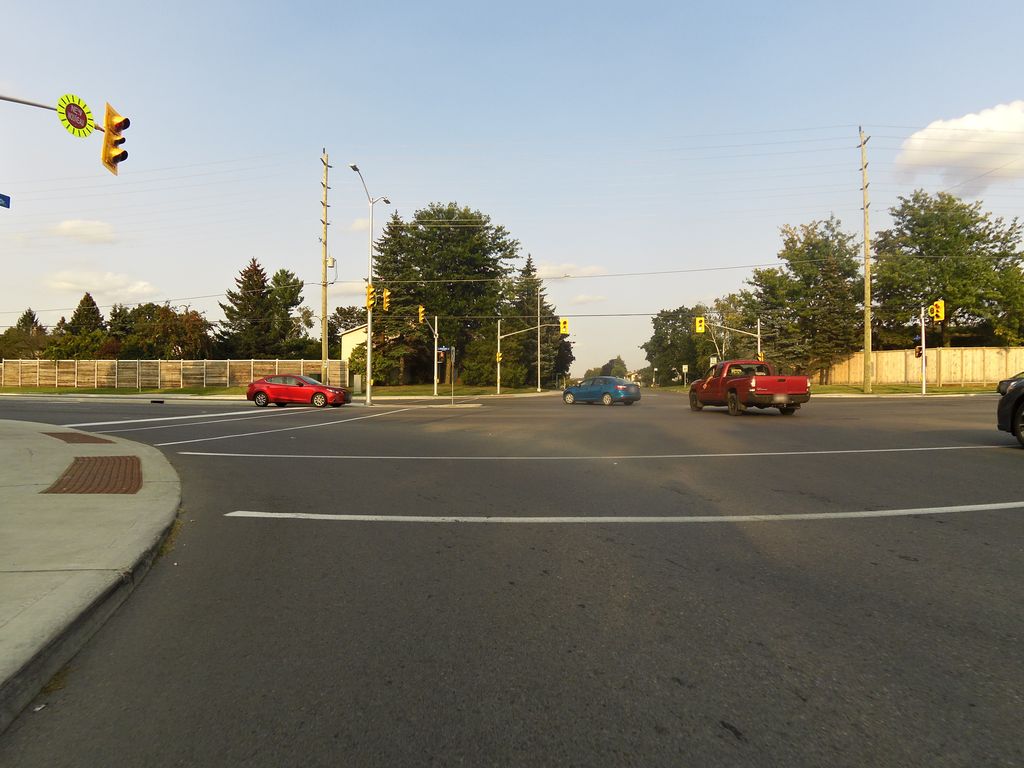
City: ottawa-gatineau